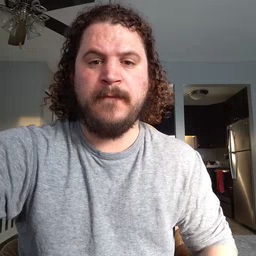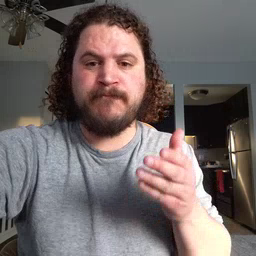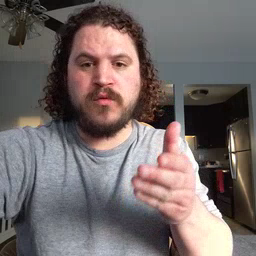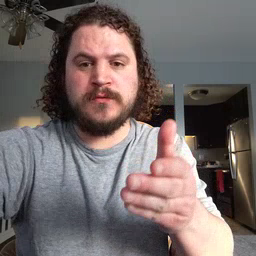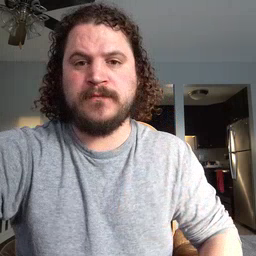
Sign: boat